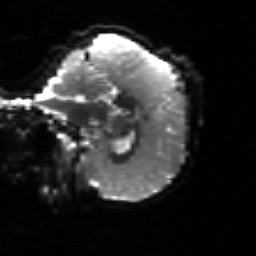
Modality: sbref
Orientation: sagittal
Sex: male
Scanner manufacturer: siemens
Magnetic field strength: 3 T
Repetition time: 5 s
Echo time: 0.071 s